Question: I am trying to draw a top view of an IC package, which should look like this (sorry I couldnt even draw it good enough using windows's paint!)

I am using a path obeject, but the result of my path object is no where near what I expect. Atleast the complete rectangle itself draws fine but I have problem to make that top arc you see in my example picture. Would be nice if you can point me to the right place. Here is my code:
'''
private GraphicsPath DrawDilBounds(Size size)
{
var p = new GraphicsPath(FillMode.Alternate);
p.StartFigure();
p.AddLine(0, 0, 0, size.Height);
p.AddLine(0, size.Height, size.Width, size.Height);
p.AddLine(size.Width, size.Height, size.Width, 0);
p.AddLine(size.Width, 0, (size.Width/2) - 10, 0);
p.AddArc(size.Width/2 - 10, 0, 10, 10, 10, 10); //This arc looks like no arc!
p.AddLine((size.Width/2) + 10, 0, 0, 0);
p.CloseFigure();
return p;
}
'''
So what I am doing here is starting some lines from top left corner , to bottom left corner, to right bottom corner and finaly to top right corner, then I added a line from top right corner to the middle of the top , minus 10 pixels then I want to add the arc with width of 20 pixels and then finish the drawing back to the top left corner.
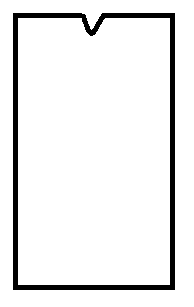
Answer: You specify the arc by its bounding box. Using 10 as the radius gives a box of 20 x 20 (you used 10 x 10) whose upper left corner is located at (-10, -10) from the center of the arc (you used (-10, 0)). The last two arguments must be , the starting and ending angle. Since you draw it from left-to-right that will be 0 and 180 degrees (you used 10 and 10). You also fumbled the lengths of the 2 lines at the top, they should be half the width -10 (you used +10). Fix:
'''
p.AddLine(size.Width, 0, (size.Width / 2) + 10, 0);
p.AddArc(size.Width / 2 - 10, -10, 20, 20, 0, 180);
p.AddLine((size.Width / 2) - 10, 0, 0, 0);
'''
Which gets you: